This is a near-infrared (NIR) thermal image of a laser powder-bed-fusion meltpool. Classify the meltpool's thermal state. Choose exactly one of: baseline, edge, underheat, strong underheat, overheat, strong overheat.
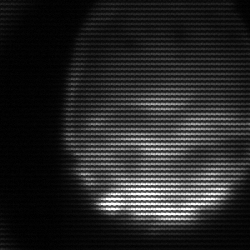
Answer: edge